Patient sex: F
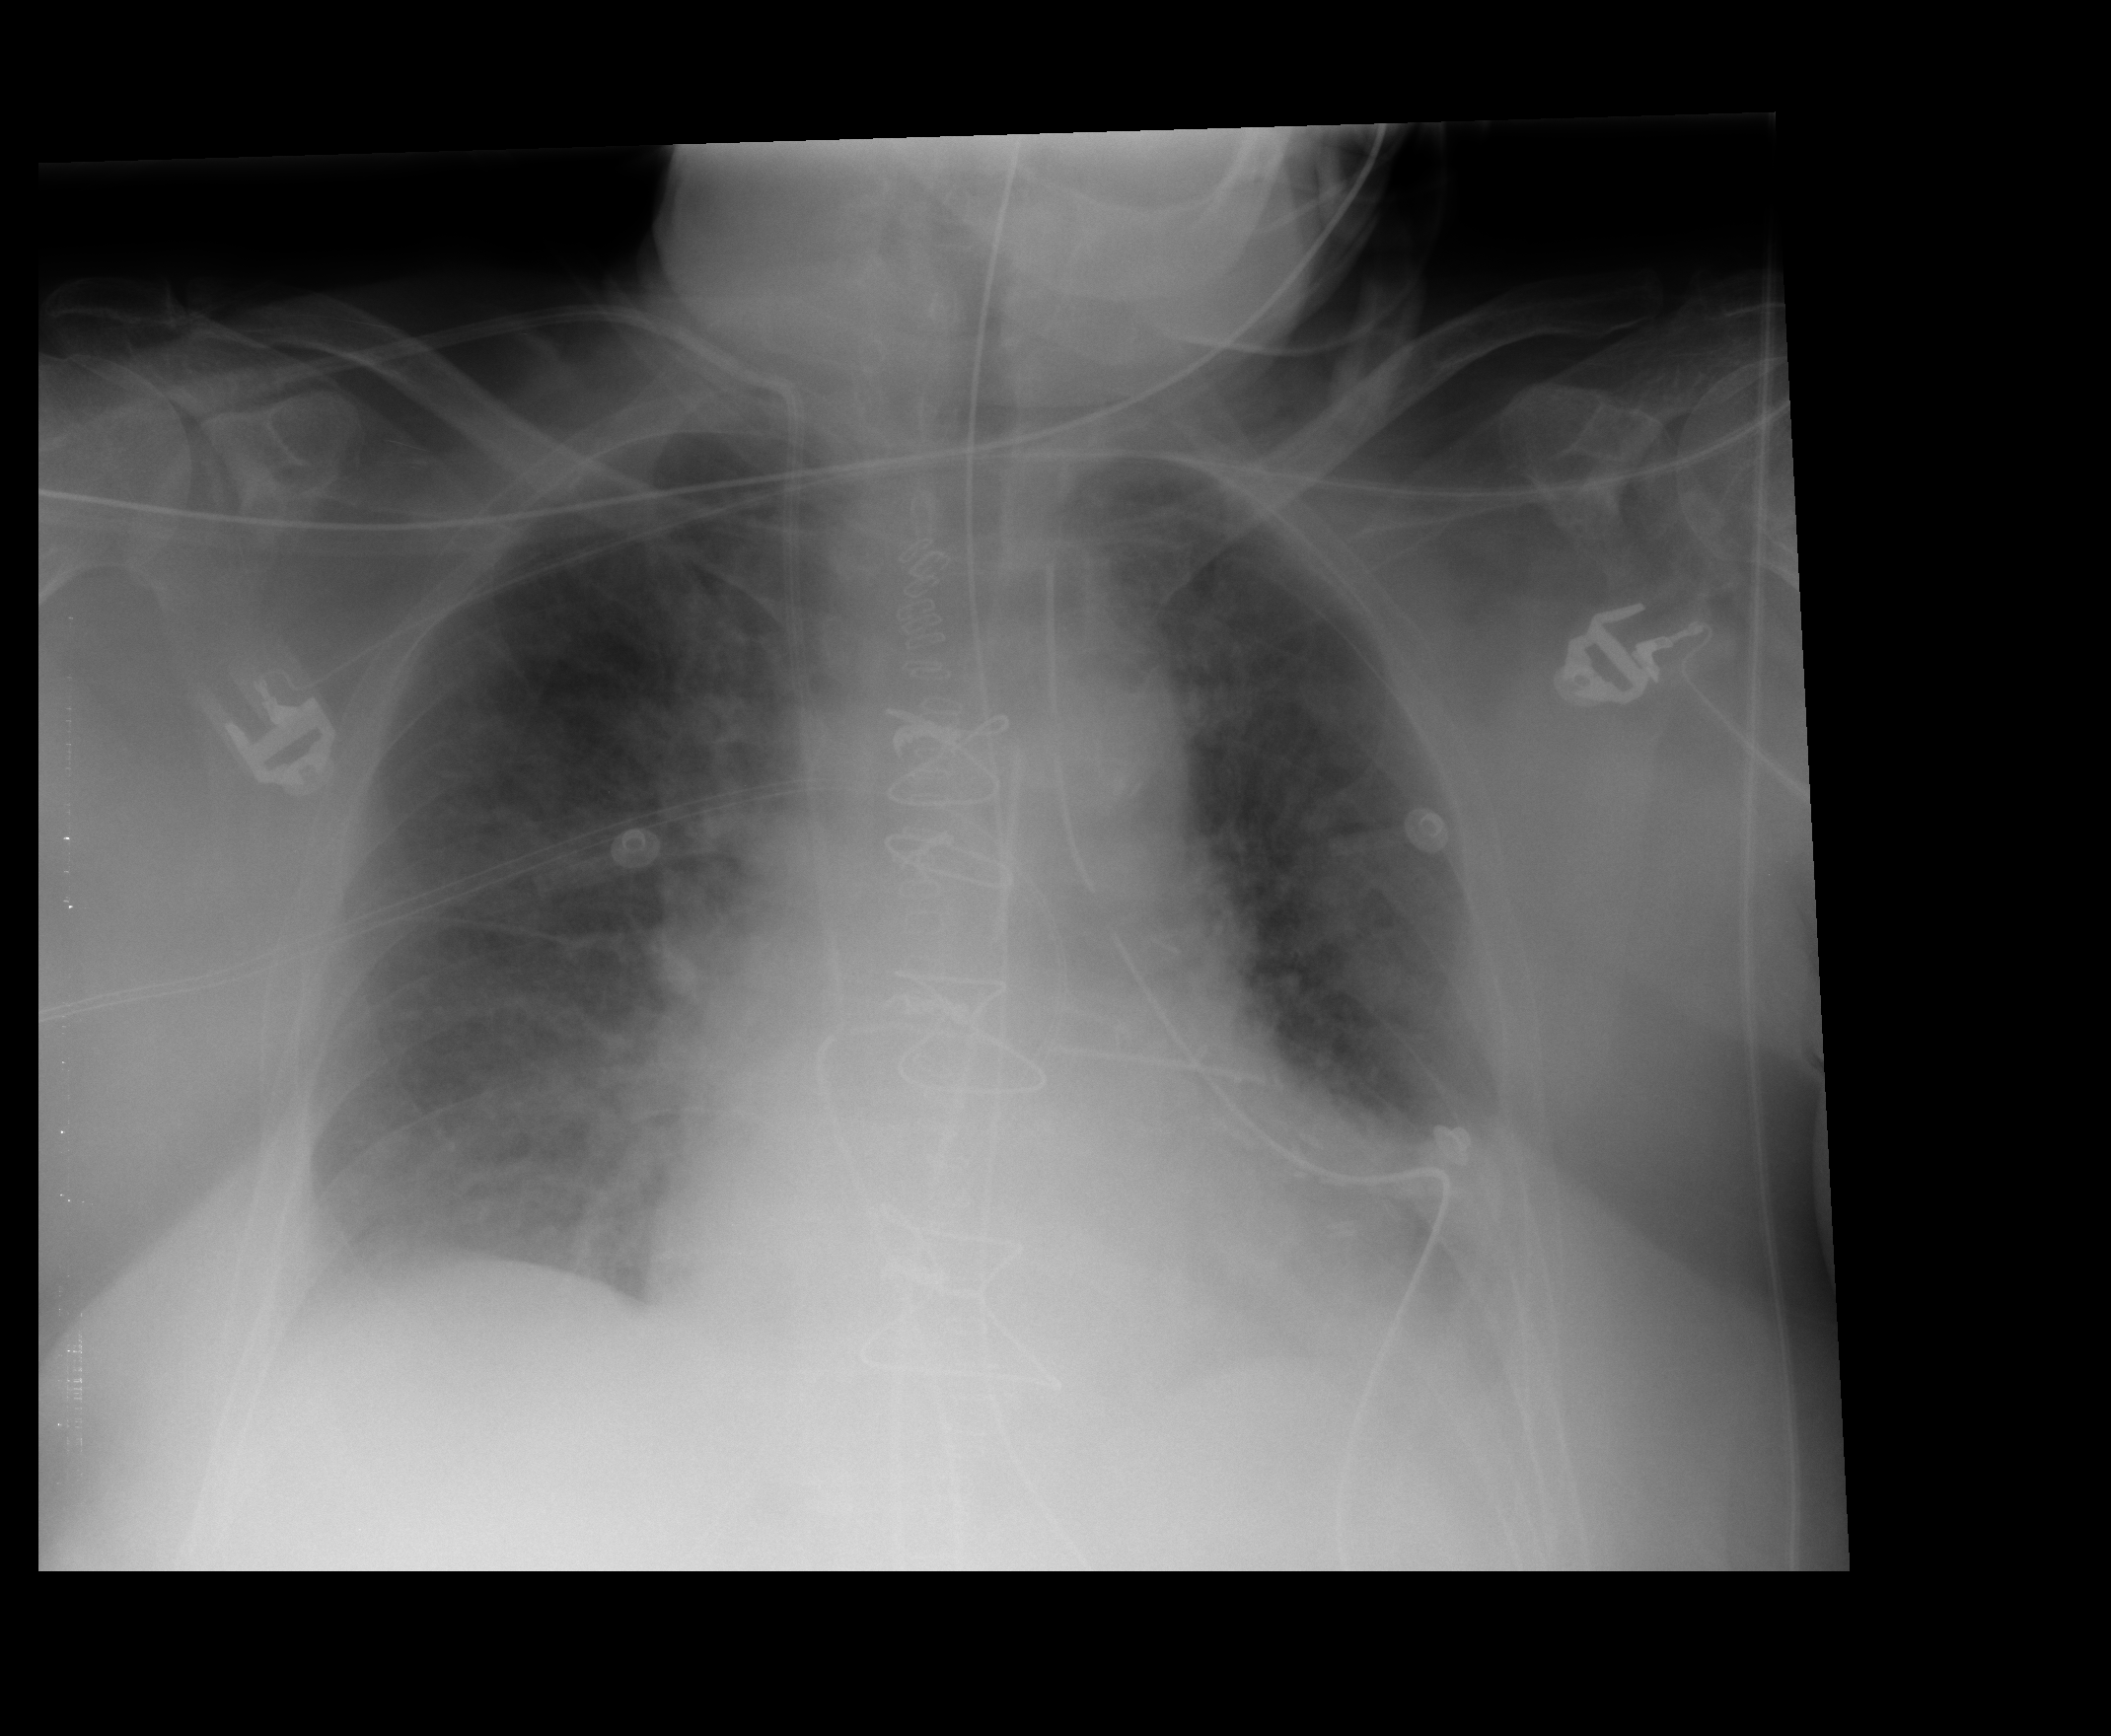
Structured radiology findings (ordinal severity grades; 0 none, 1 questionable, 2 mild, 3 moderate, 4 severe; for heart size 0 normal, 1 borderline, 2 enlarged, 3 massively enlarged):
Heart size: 3
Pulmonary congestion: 2
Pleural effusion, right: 2
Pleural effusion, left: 2
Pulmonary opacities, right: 0
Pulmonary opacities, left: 0
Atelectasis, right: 3
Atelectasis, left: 2